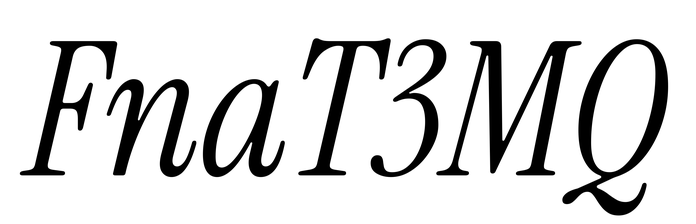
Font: InstrumentSerif-Italic